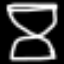
Label: hourglass